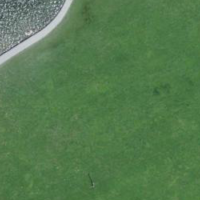
EUNIS habitat code: 26
Species observed at this site:
Anas platyrhynchos